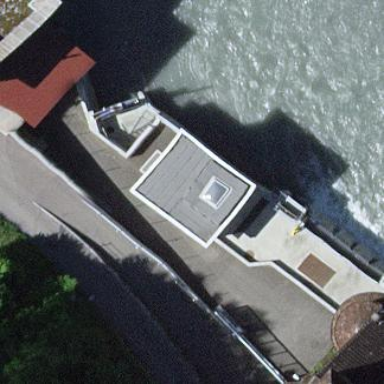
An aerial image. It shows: Industrial building with hydro power generator.